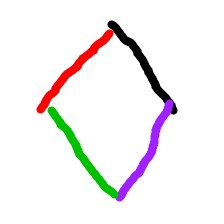
Shape: rhombus